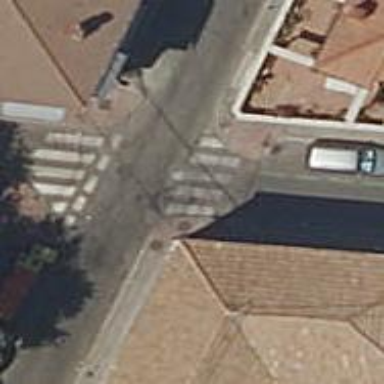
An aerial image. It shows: Unmarked crossing on footway.